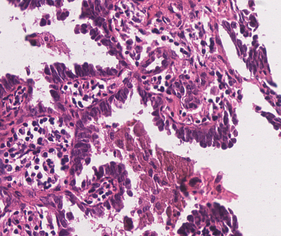
Tumor epithelial tissue: yes
Tumor-associated stroma tissue: yes
Normal tissue: no